Question: I have an asp.net web form. I used Gridview to display the table from a database. There are one of field might have a long no white-space string. Therefore I used wrap-word.
The markup code:
'''
<asp:GridView ID="GridView1" runat="server" AllowPaging="True" AllowSorting="True" BorderColor="YellowGreen"
DataSourceID="SqlDataSource1" AutoGenerateColumns="False" DataKeyNames="ProbId"
PageSize="30" AutoGenerateEditButton="True" AutoGenerateDeleteButton="True" Visible="true">
<Columns>
<asp:BoundField DataField="ProbId" HeaderText="ProbId" InsertVisible="False" ReadOnly="True"
SortExpression="ProbId" />
<asp:BoundField DataField="ProbDesc" HeaderText="ProbDesc" SortExpression="ProbDesc" />
<asp:TemplateField HeaderText="ABCD" ItemStyle-Width="75px" SortExpression="ABCD">
<ItemTemplate>
<div style="width: 75px; overflow: hidden; white-space: nowrap; word-wrap: break-word;">
<%# Eval("ABCD")%>
></div>
</ItemTemplate>
</asp:TemplateField>
'''
Now the wrap-word does work, however the displayed context is wrong. Each string was add a ">" at the last.
Please see the image:

You see that '648.04' becomes '648.04' >
"None" becomes "None >".
Thanks for help.
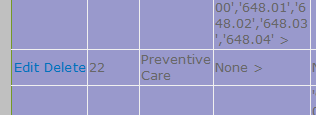
Answer: Look at your 'ItemTemplate':
'''
<ItemTemplate>
<div style="width: 75px; overflow: hidden; white-space: nowrap; word-wrap: break-word;">
<%# Eval("ABCD")%>
></div>
</ItemTemplate>
'''
There's an extra '>' just before the 'div' closing tag.